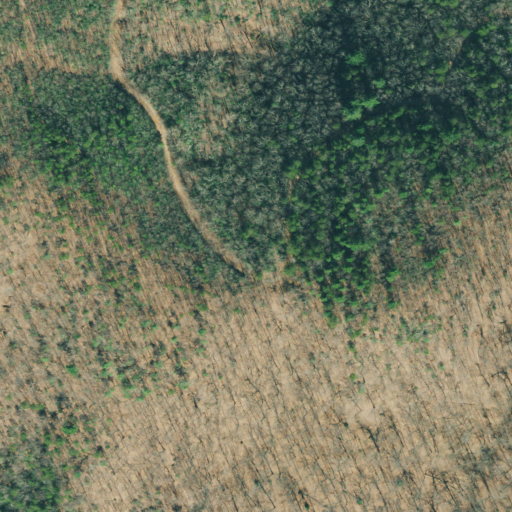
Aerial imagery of gap in Georgia named Persimmon Gap containing deciduous forest, mixed forest, open development, medium intensity development, and high intensity development